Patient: sex F, age 63
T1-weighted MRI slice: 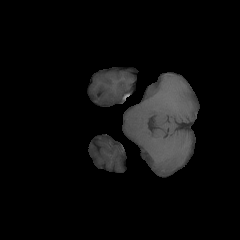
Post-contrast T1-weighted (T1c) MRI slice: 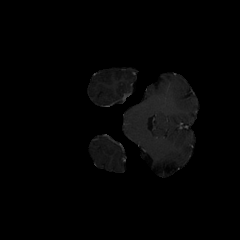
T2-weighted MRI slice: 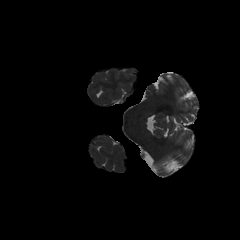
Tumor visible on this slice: no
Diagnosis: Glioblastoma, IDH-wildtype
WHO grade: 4